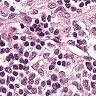
Metastatic tissue present: no